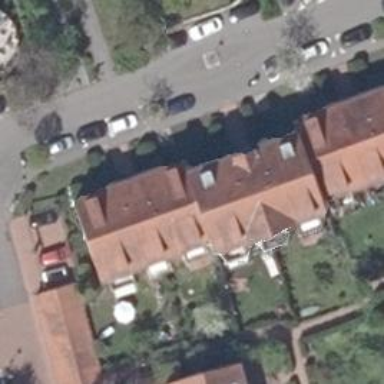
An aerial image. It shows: Gabled roof apartments building.